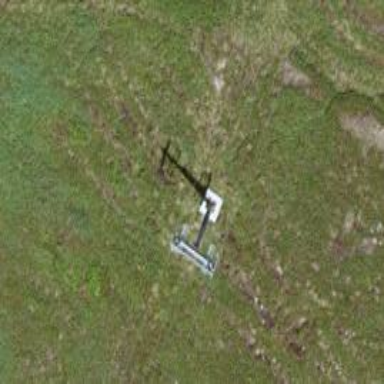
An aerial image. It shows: Pylon used for aerialway.